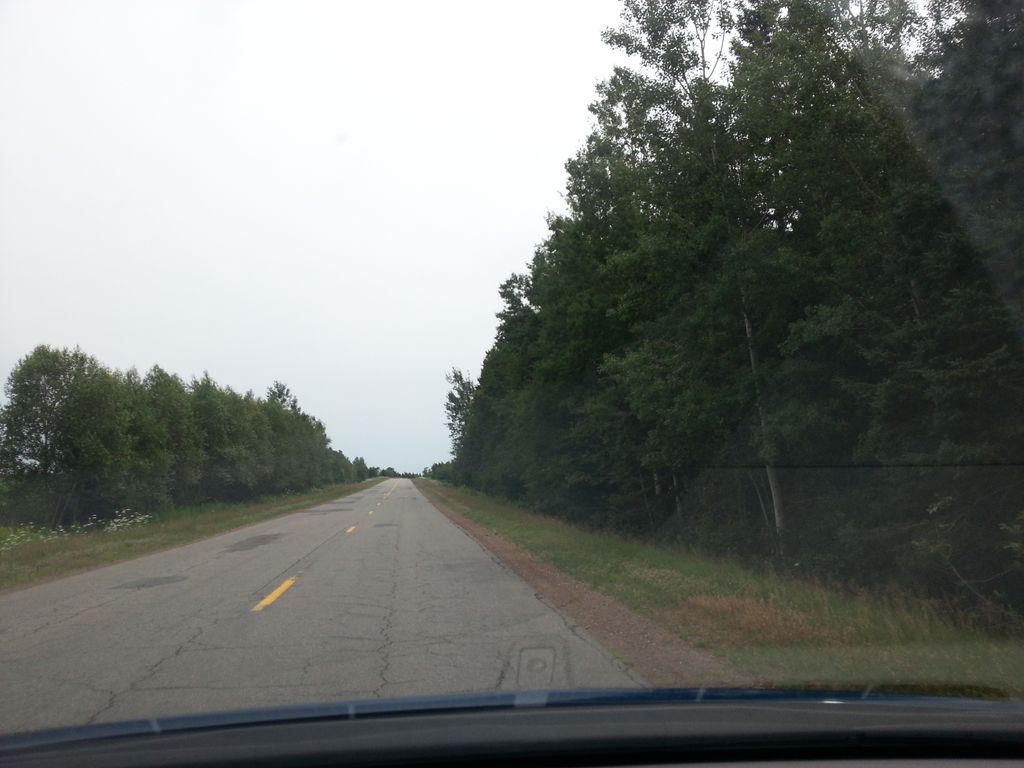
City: charlottetown